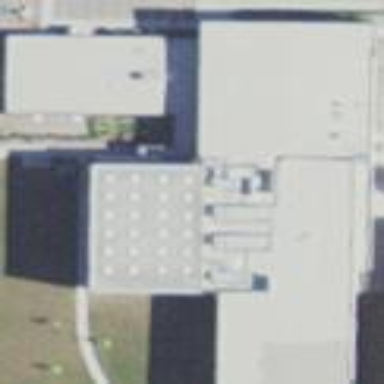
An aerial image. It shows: Community center building.